Platform: macOS
Application: Arc Browser
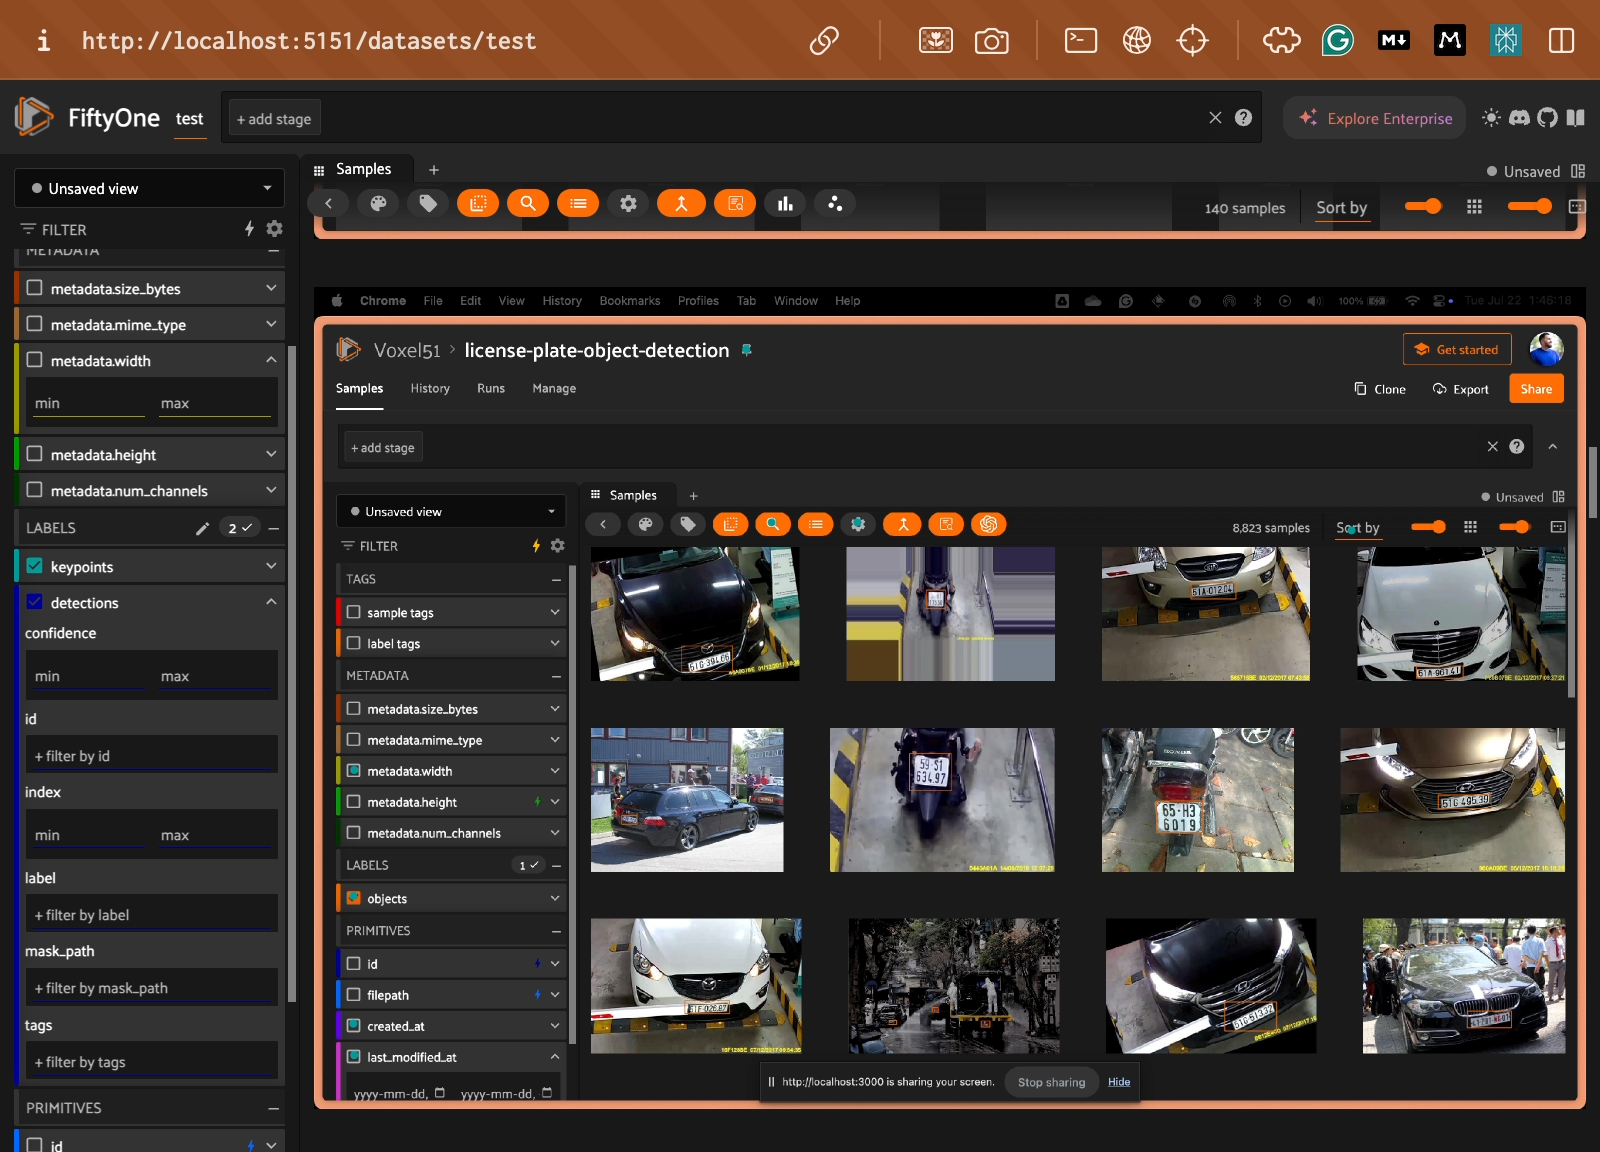
task_description: Open the detections label filter menu
action_type: click
element_info: Menu Item
steps_since_start: 1